Aerial crown-view tile of a tropical tree (Barro Colorado Island, Panama), acquired 20250124:
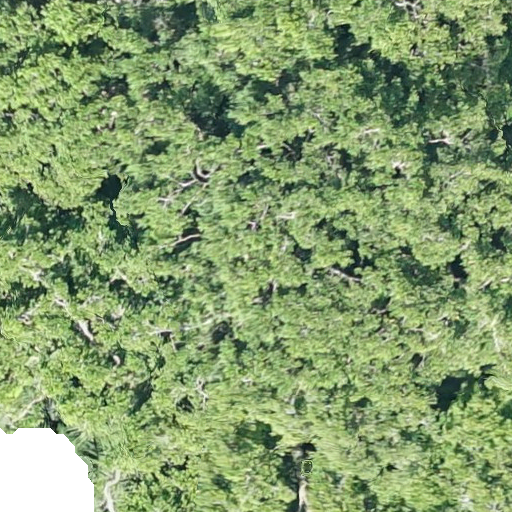
Species: Brosimum alicastrum
GBIF accepted scientific name: Brosimum alicastrum
Crown area: 621.91 m²